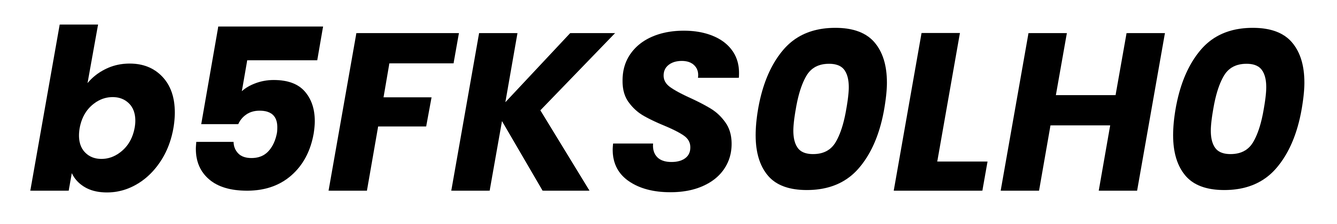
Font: Poppins-BoldItalic